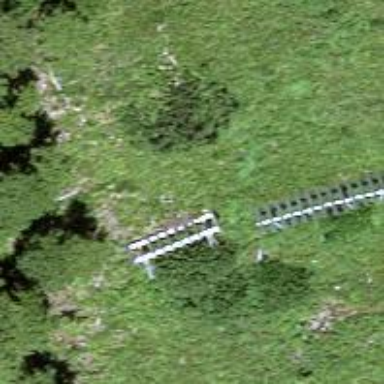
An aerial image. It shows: Man-made structure for avalanche protection.